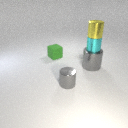
small green rubber cube behind small gray metal cylinder